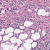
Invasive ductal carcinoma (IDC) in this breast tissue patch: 1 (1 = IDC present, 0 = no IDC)